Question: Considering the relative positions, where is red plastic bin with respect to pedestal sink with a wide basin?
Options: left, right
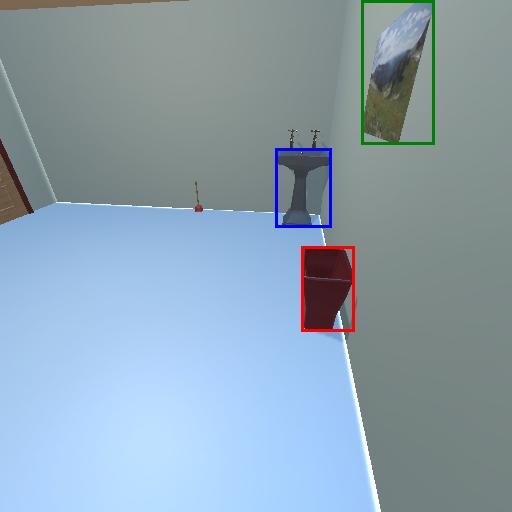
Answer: left